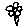
Label: flower